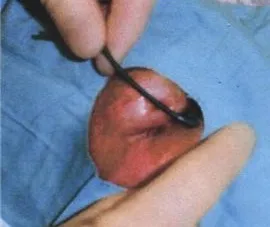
Removal of the wire from the patients' eyelid.
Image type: medical_photograph (other_medical_photograph)